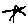
Label: star